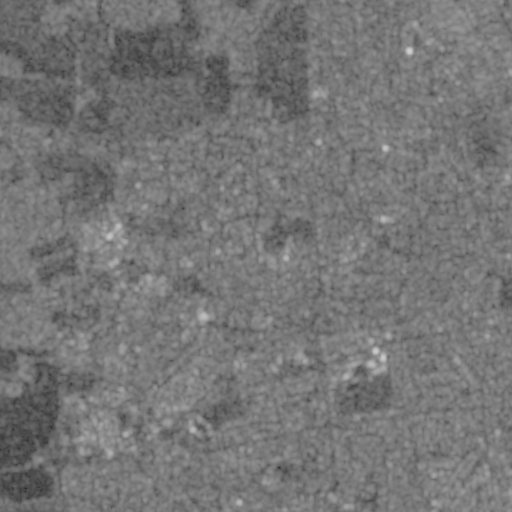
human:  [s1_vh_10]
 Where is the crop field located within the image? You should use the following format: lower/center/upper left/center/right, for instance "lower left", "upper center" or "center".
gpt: The crop field is located in the lower left of the image.
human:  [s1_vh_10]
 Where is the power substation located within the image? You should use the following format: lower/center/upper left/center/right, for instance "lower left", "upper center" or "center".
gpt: The power substation is located in the center left of the image.
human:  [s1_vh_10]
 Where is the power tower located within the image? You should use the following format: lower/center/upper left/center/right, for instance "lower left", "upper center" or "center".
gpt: The power tower is located in the lower left of the image.
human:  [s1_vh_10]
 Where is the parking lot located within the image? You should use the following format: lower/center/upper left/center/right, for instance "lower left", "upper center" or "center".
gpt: There is no parking lot in the image.

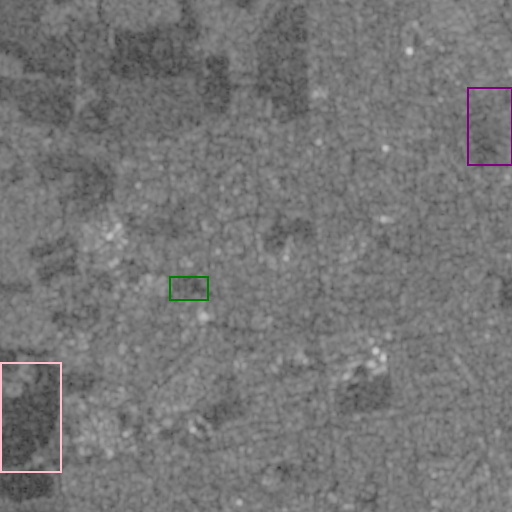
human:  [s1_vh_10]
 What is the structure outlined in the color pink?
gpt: The structure outlined in pink is a crop field.
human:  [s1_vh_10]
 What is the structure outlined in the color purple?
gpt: The structure outlined in purple is a park.
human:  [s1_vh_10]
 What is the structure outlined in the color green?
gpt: The structure outlined in green is a parking lot.
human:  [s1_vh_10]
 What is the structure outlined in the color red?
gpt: There is no red outline.